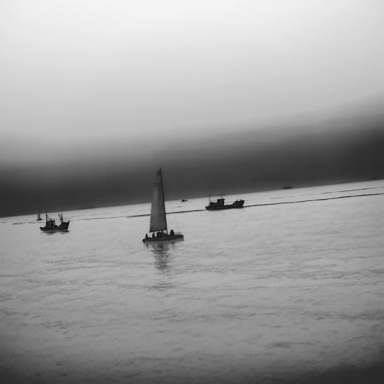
There are five objects shown in the infrared image, including two sailboats, and three bulk_carriers.